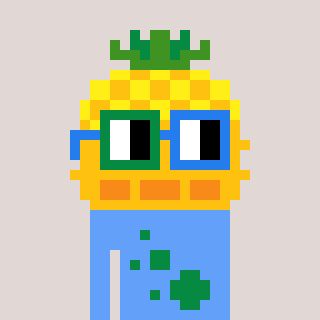
a pixel art character with square green and blue glasses, a pineapple-shaped head and a blue-colored body on a warm background